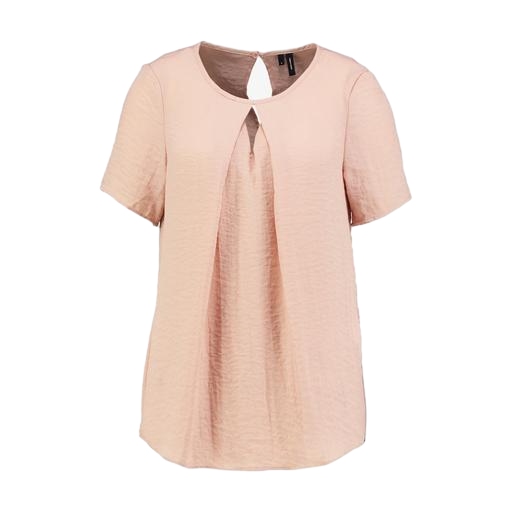
blush pleat front tee, short-sleeve top only macy, short-sleeved blouse, white background